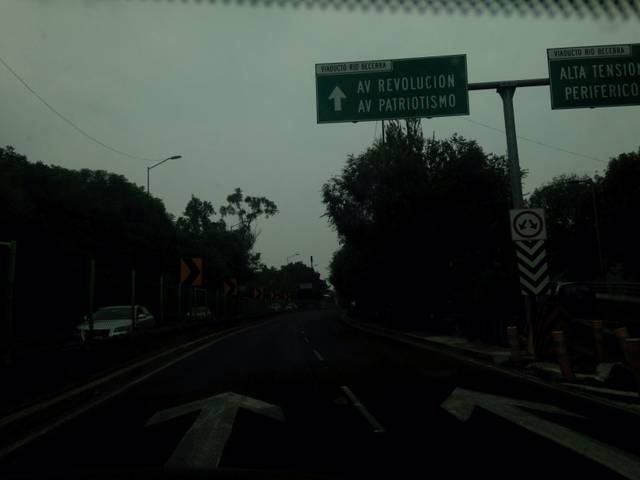
Region: Mexico
Coordinates: 19.39, -99.181